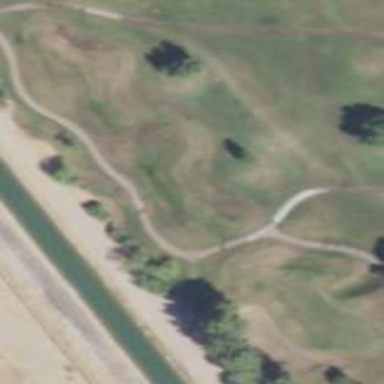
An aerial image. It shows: Grassy area designated as golf fairway.